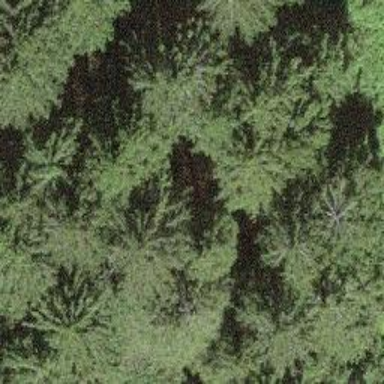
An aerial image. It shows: Forest dominated by needle-leaved trees.